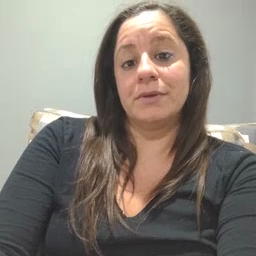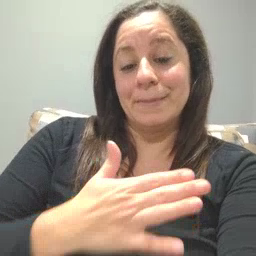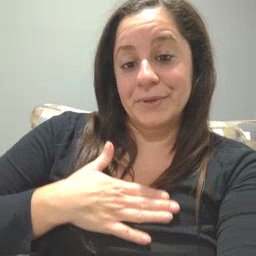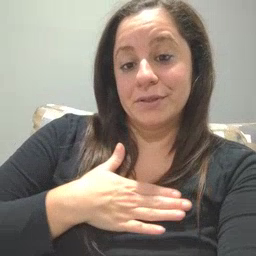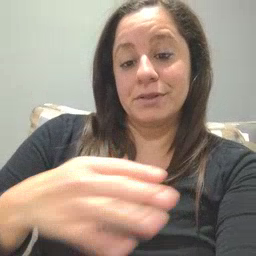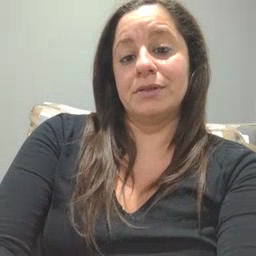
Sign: please